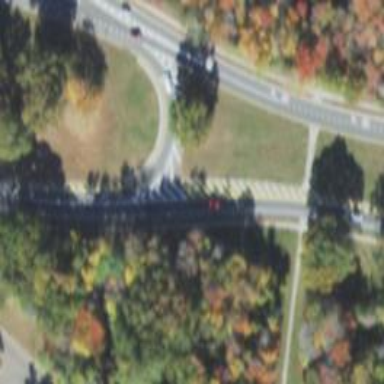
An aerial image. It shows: Circular junction with asphalt trunk link.